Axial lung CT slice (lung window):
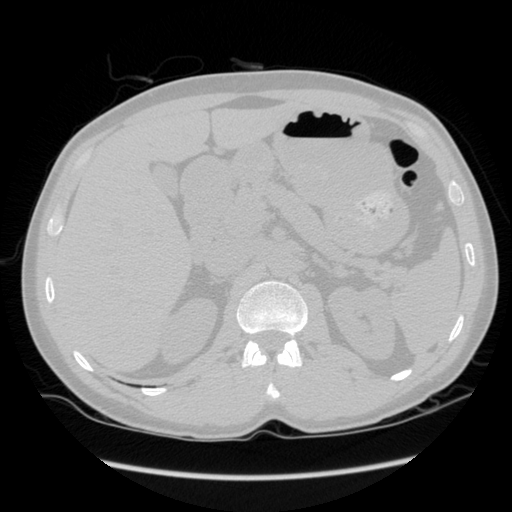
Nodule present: no